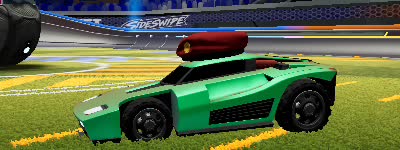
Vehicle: breakout